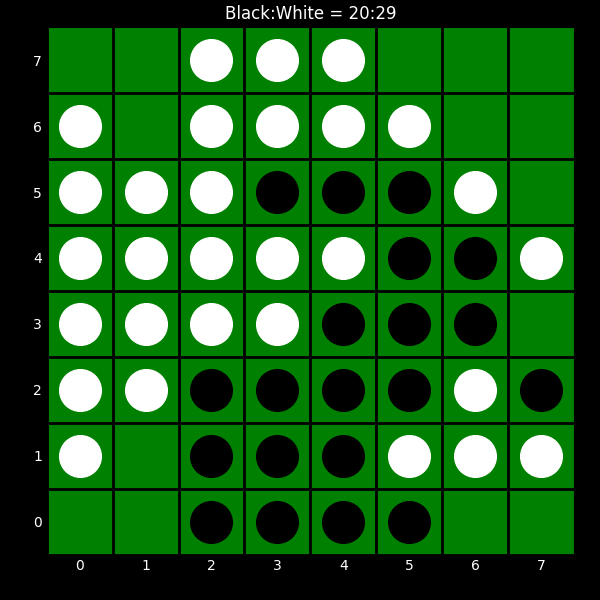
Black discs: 20
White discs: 29